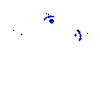
Particle: pion